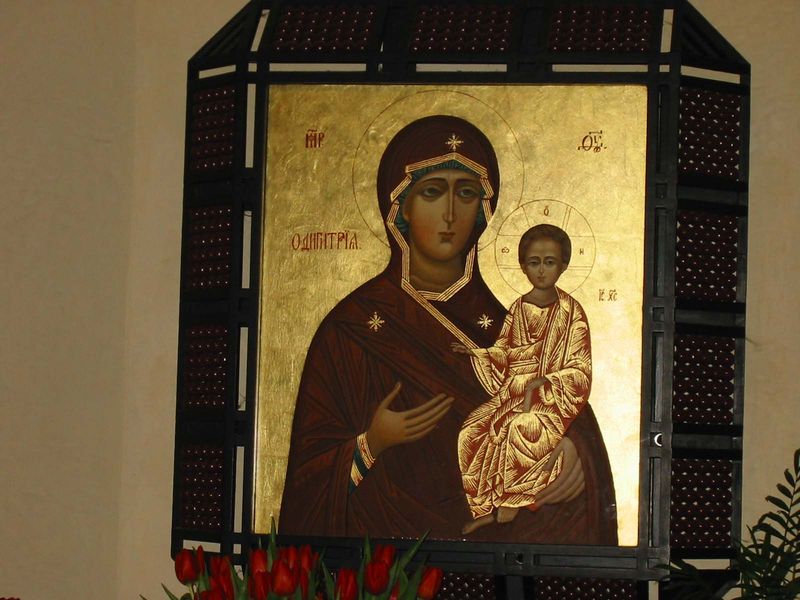
Titel: Quirinus-Münster in Neuss (St. Quirin)
Künstler: Wolbero
Standort: Neuss, Quirinus-Münster (EU - D - NRW)
Schlagwörter: gemälde, hand, blume, blumen, fenster, frau, schwarz, rosen, rot, wand, arm, rahmen, bild, flach, gewand, gold, kutte, mantel, kind, mutter, ecke, tafel, tulpen, farn, blumenstrauß, strauß, foto, kreuz, stern, zweig, jungfrau, moskau, altar, heiligenschein, jesus, heilig, maria, madonna, christentum, ikone, russisch, jesuskind, glorie, gnade, byzantinisch, orthodox, hodegetria, heilige jungfrau, 17